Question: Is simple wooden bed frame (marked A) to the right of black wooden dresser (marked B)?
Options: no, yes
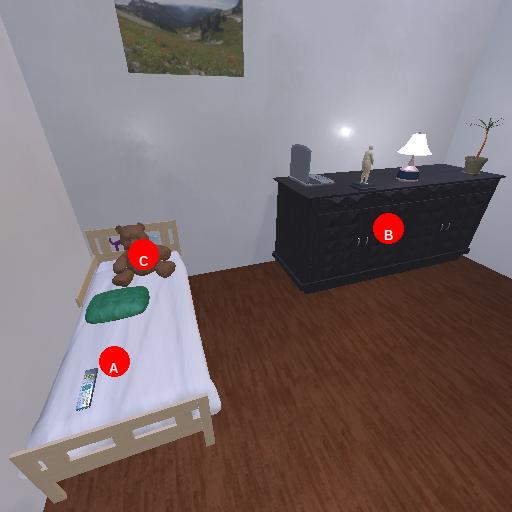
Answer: no